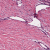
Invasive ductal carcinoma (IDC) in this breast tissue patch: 0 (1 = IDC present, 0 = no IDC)